Question: Good time of day!
I compiled this code with g++ 4.7.2 on Ubuntu successfully, but I have problems with compiling it on Windows with Mingw.
Simplified Code:
'''
size_t string_length=some_size;
char arr_symb[string_length+1];
char *outputde=arr_symb;
iconv_t type=iconv_open("UTF-8","WINDOWS-1251");
char output[some_size];
char *p1=arr_symb;
char *p2=output;
if ( iconv(type, &p1,&string_length, &p2, &output_length ) == -1 )// here
// is mistake, it doesn't like pointers p1 and p2 but I wonder why
log_info("something went wrong");
'''
On Linux with G++ it can be compiled and works fine as it should. With Mingw I get errors:

I wonder, if it works fine with g++ , why does mingw treat it like it's mistaken?
Thanks in advance!
My Mingw version is 4.4.0
GCC version is 4.7.2
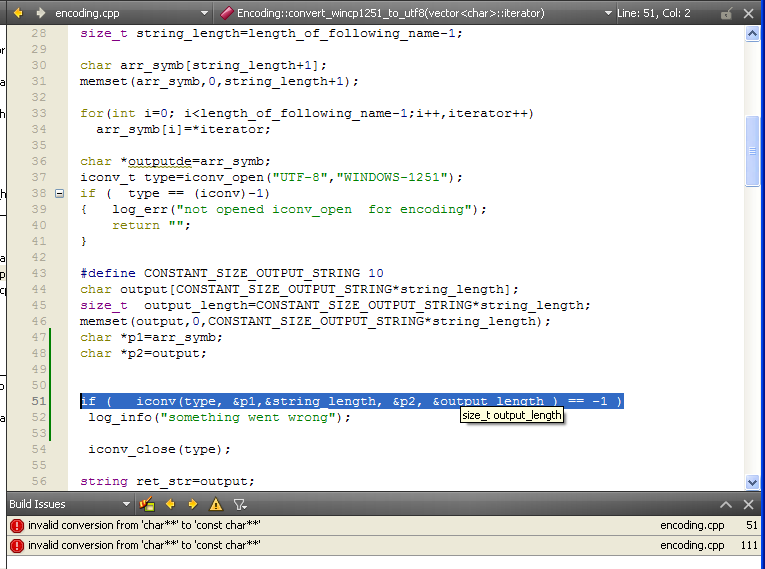
Answer: Thanks all for your attention, problem is solved, but it's all strange to me (it's still unclear )
Although the function has such prototype,

With MinGW it should be called so:

So, the problem is that input string for MinGW should be passed as constant (also it doesn't have such prototype).